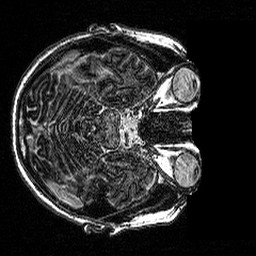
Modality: MP2RAGE
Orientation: axial
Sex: female
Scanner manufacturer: siemens
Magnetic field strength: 3 T
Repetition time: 5 s
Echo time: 0.00292 s